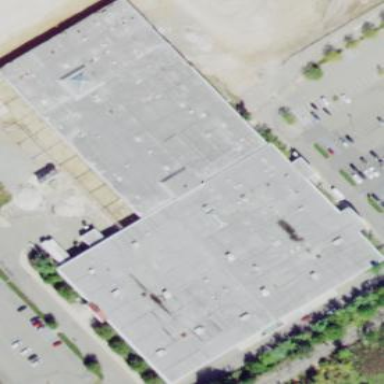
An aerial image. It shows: Mall building.